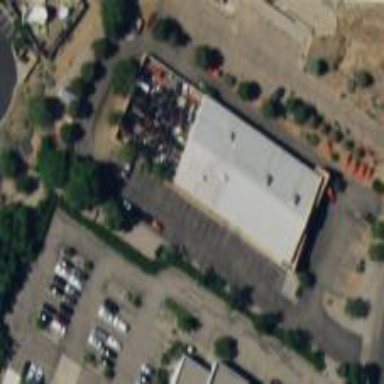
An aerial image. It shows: Commercial area with car repair shop.